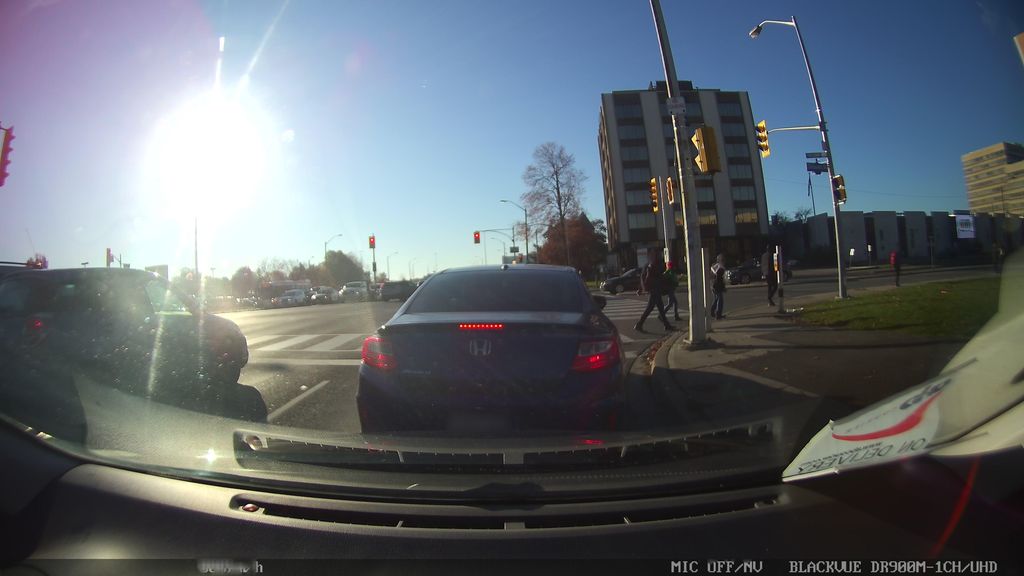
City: toronto